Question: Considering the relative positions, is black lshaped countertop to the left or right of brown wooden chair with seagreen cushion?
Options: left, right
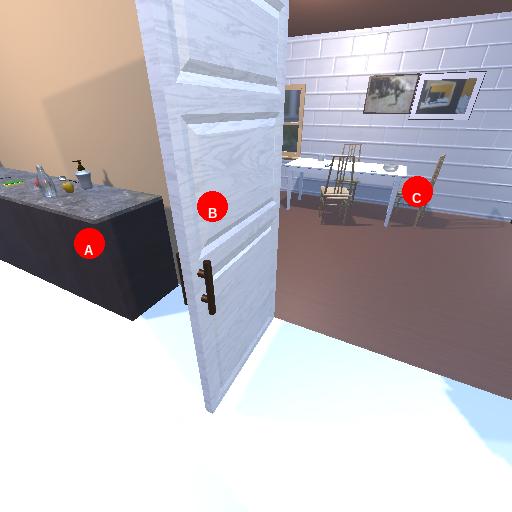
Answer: left